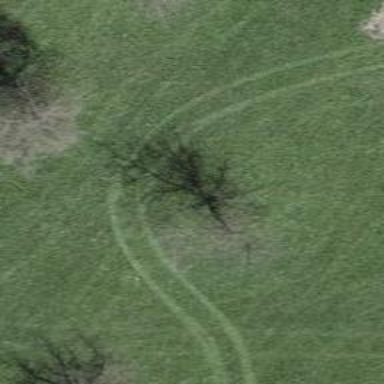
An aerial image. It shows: Single tag "natural: tree."